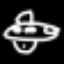
Label: airplane